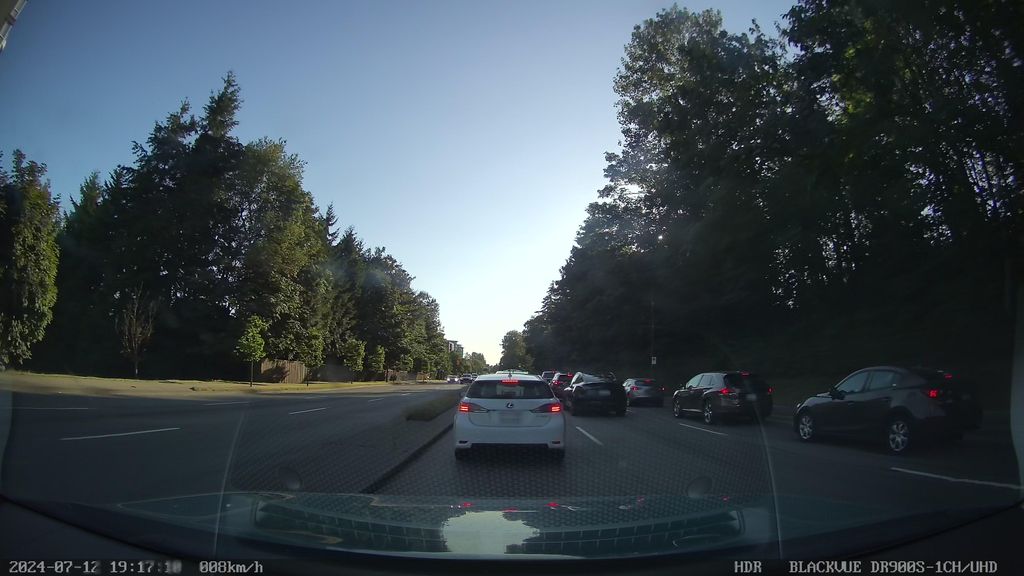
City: vancouver